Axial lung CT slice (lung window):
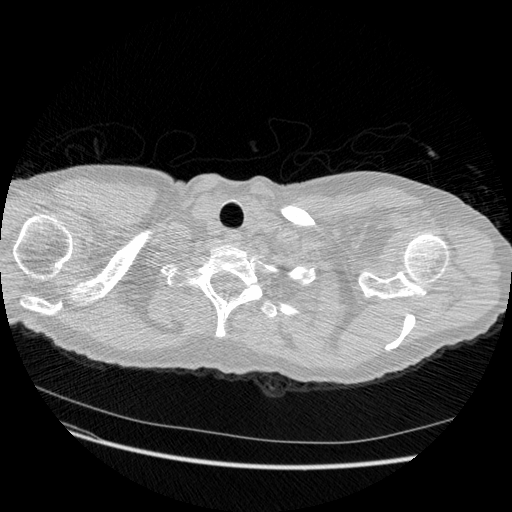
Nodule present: no